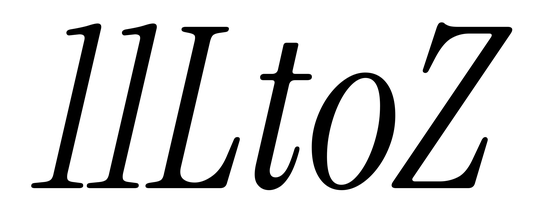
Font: InstrumentSerif-Italic